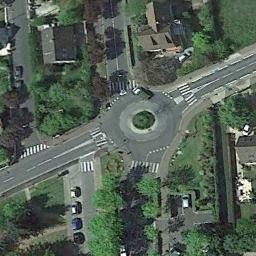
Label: roundabout